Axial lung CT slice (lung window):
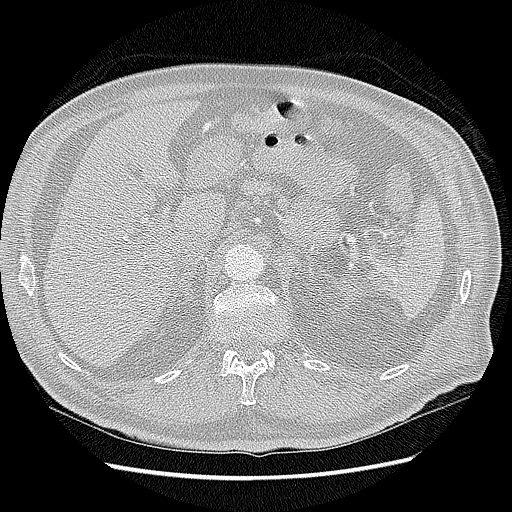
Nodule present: no